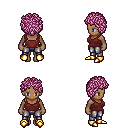
a pixel art fantasy rpg character, female body template, human, dark skin, maroon pirate shirt, metal pants, pink curly afro hairstyle, gold boots, four views (front, back, left, right), 2x2 character sprite sheet, small pixel art, hard edges, no anti-aliasing